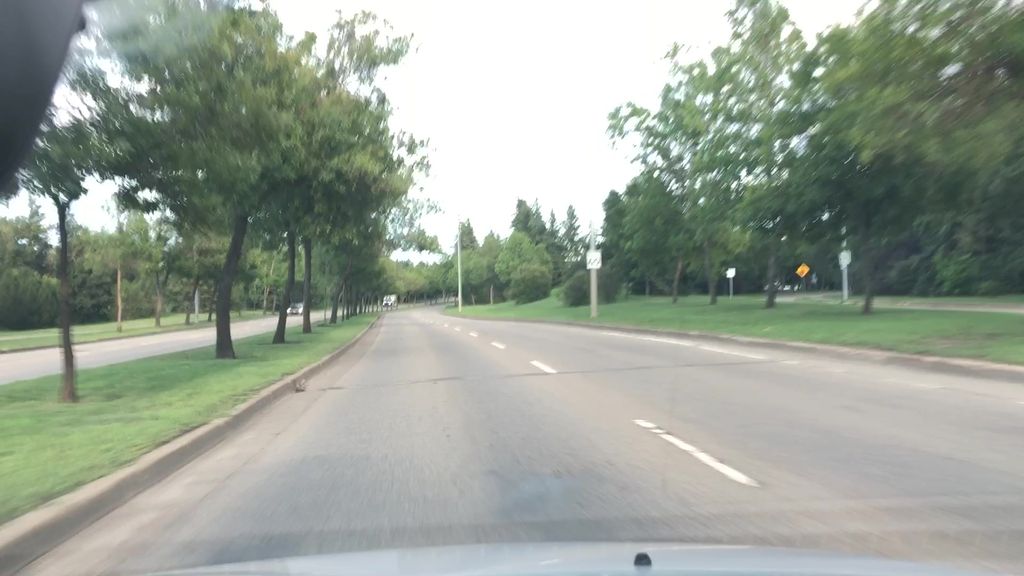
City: edmonton